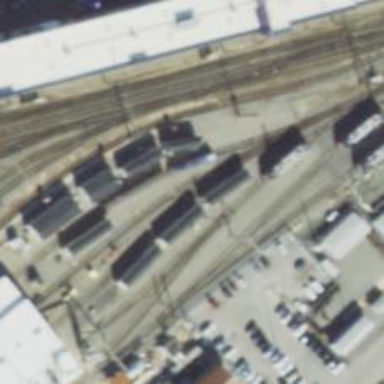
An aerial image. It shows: Rail yard with electrified contact lines for railway operations.